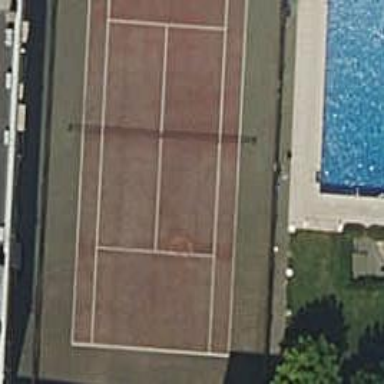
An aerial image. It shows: Tennis court on pitch.